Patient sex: M
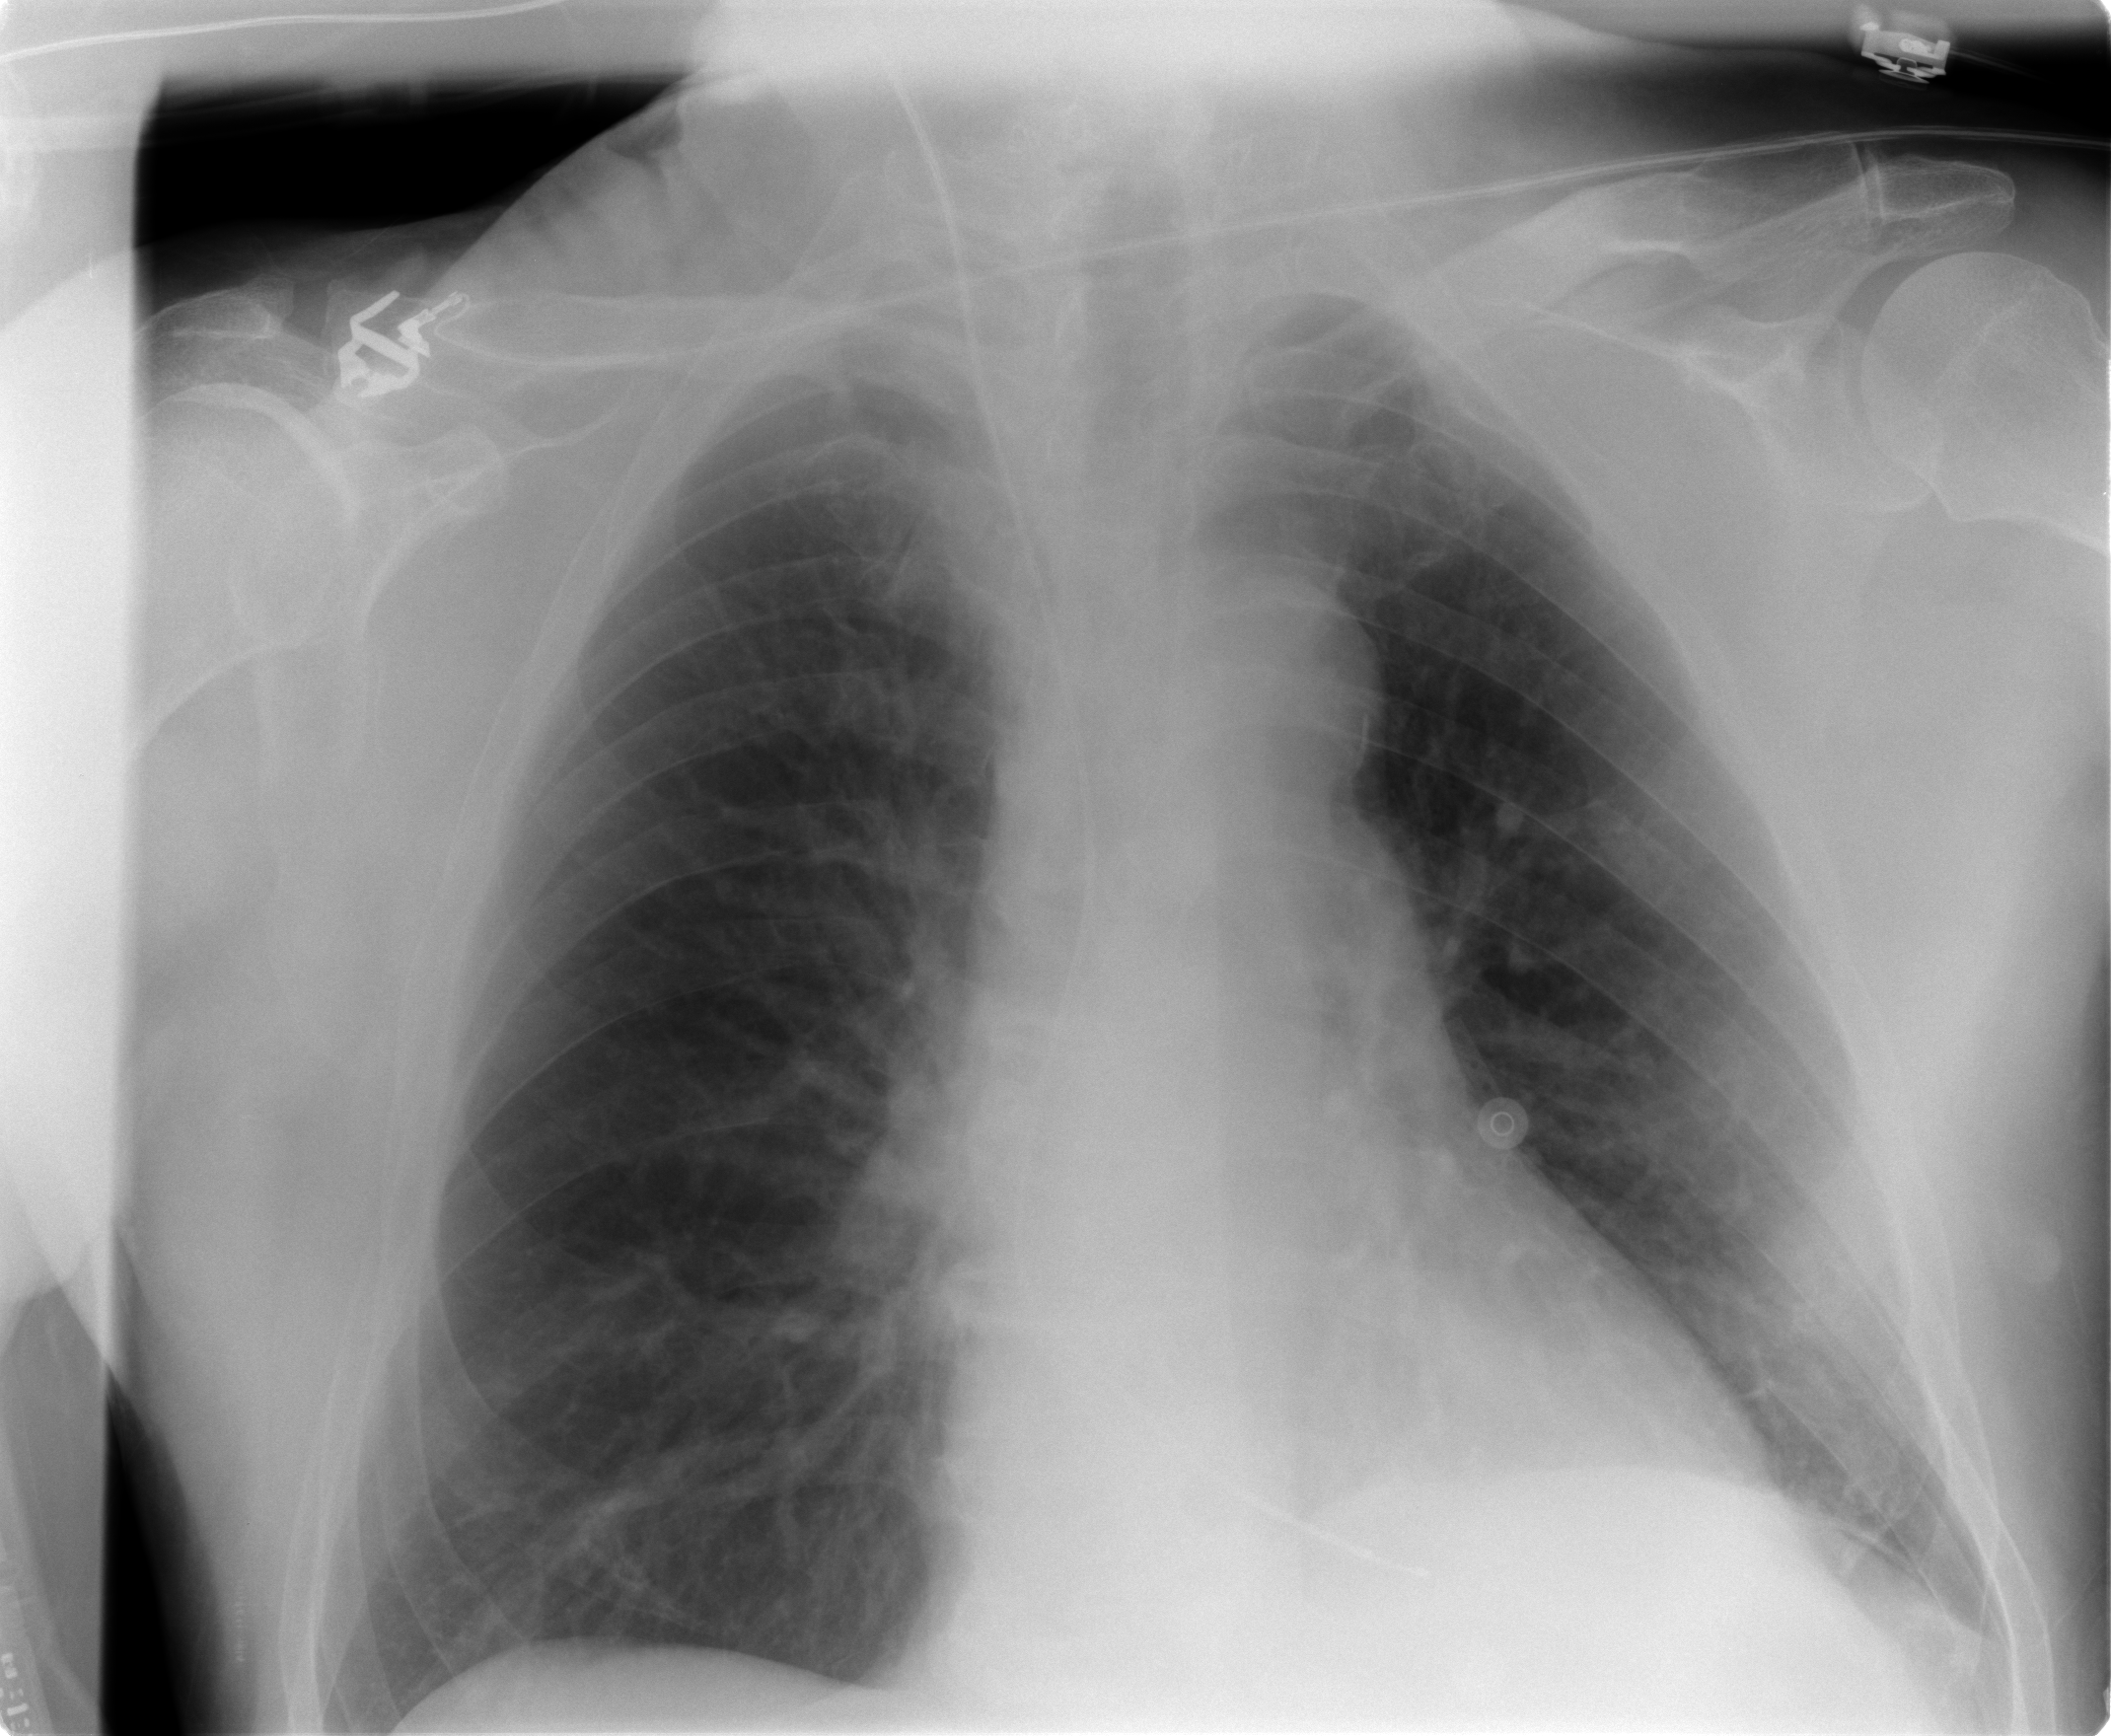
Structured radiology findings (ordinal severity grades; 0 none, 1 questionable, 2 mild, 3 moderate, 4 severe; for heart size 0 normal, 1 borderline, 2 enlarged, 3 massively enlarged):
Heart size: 0
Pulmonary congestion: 1
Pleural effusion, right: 0
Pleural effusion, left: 0
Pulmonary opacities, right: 0
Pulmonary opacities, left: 0
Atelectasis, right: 1
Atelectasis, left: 2